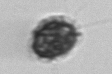
Label: Syracosphaera_pulchra